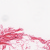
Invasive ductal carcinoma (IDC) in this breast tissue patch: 0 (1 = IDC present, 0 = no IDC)